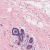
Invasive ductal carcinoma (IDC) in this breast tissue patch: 0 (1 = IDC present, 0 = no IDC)